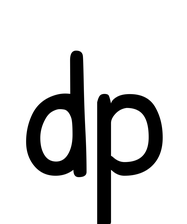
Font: PatrickHand-Regular